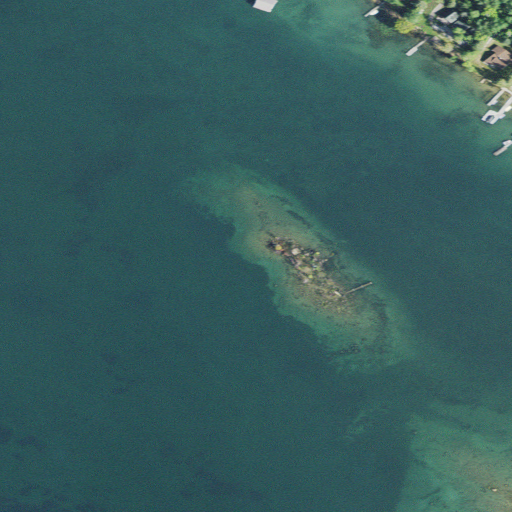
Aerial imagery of island in Michigan named White Loon Island containing open water, low intensity development, barren land, medium intensity development, and open development